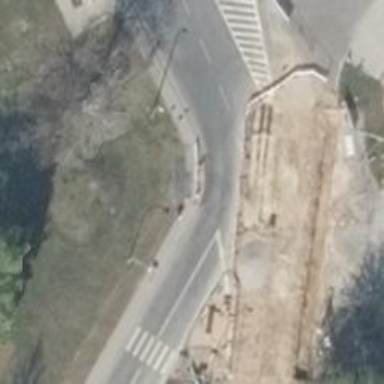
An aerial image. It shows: Sidewalk.